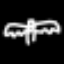
Label: angel